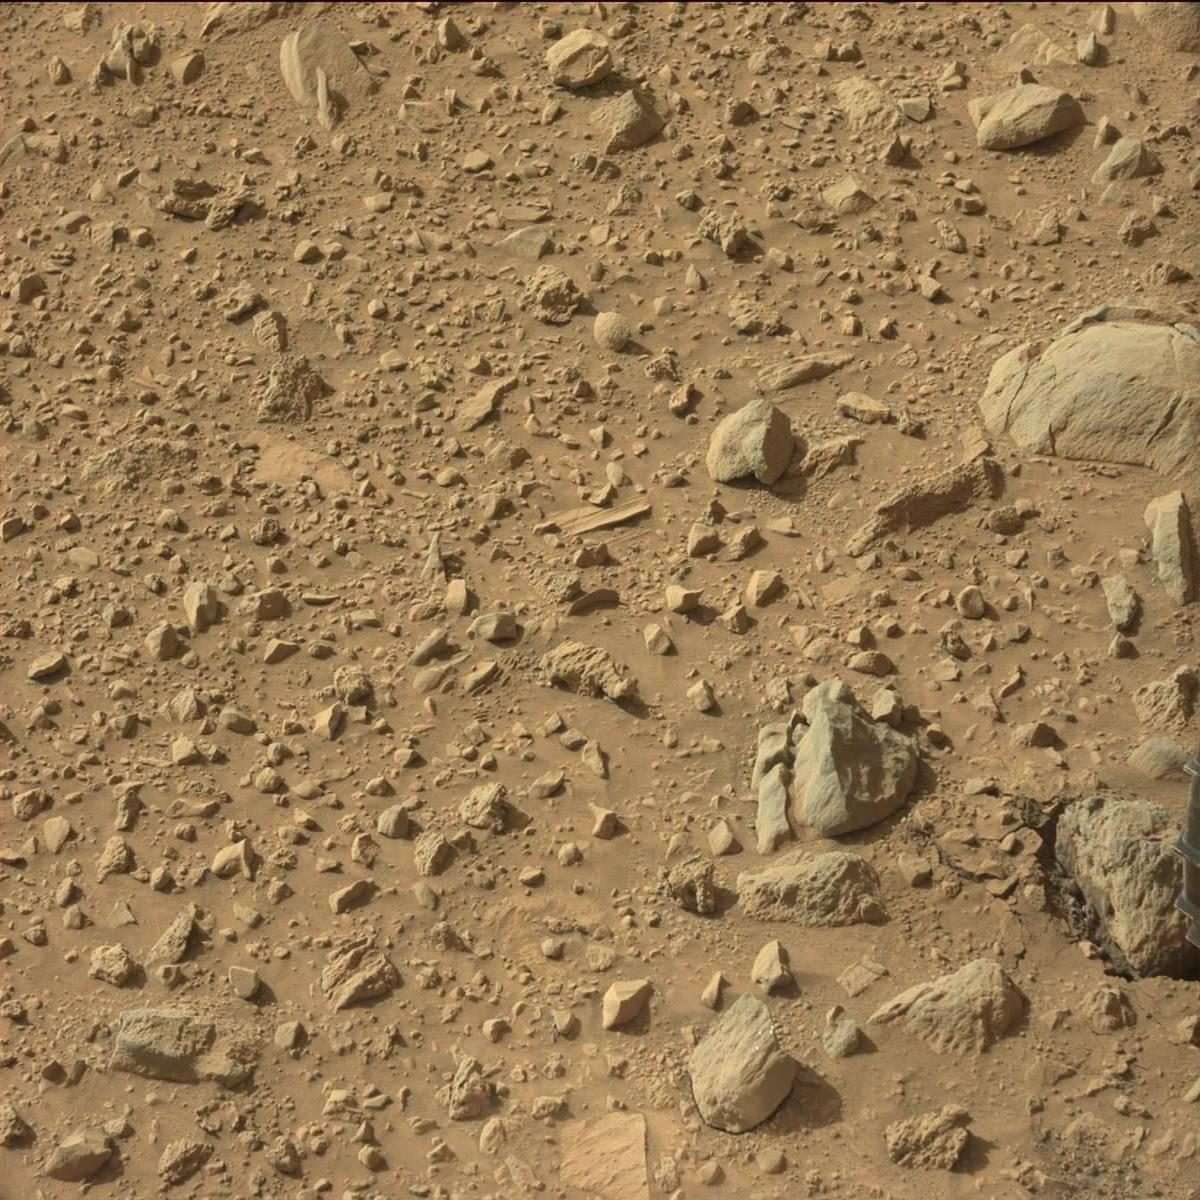
Terrain classes present: Bedrock, Rock, Sand / Soil, Track